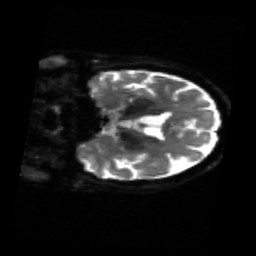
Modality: sbref
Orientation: coronal
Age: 77
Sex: female
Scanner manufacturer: siemens
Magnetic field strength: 3 T
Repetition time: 4.71 s
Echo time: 0.0906 s